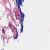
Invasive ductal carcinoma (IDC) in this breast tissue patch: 0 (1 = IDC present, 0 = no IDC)